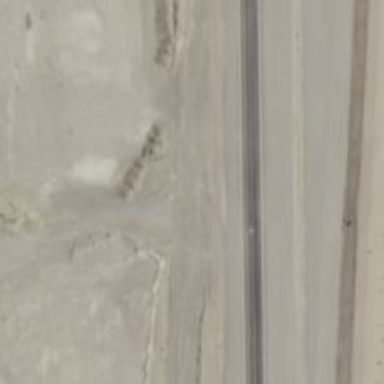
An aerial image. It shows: Track road.